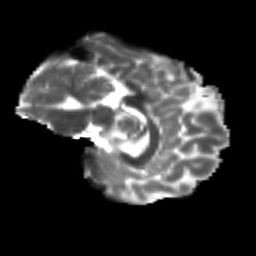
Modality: T2w
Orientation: sagittal
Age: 10
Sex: male
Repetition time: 9.4 s
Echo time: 0.089 s